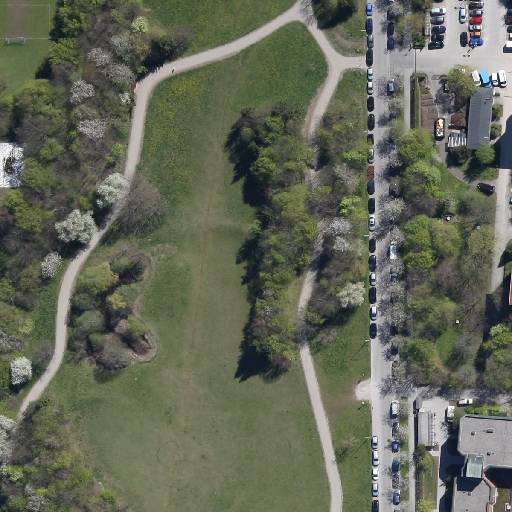
Referring expression: van